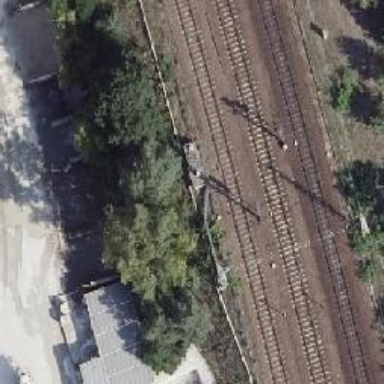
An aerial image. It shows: Railway signal.